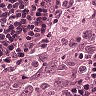
Metastatic tissue present: yes